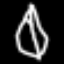
Label: leaf